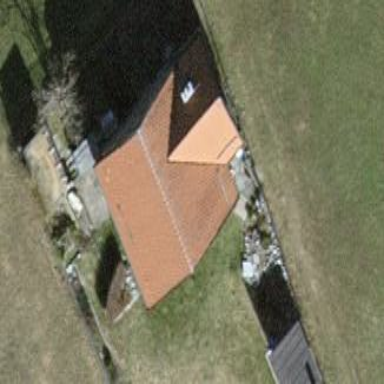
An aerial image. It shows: Simple house.